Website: ulta-beauty
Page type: account-selection
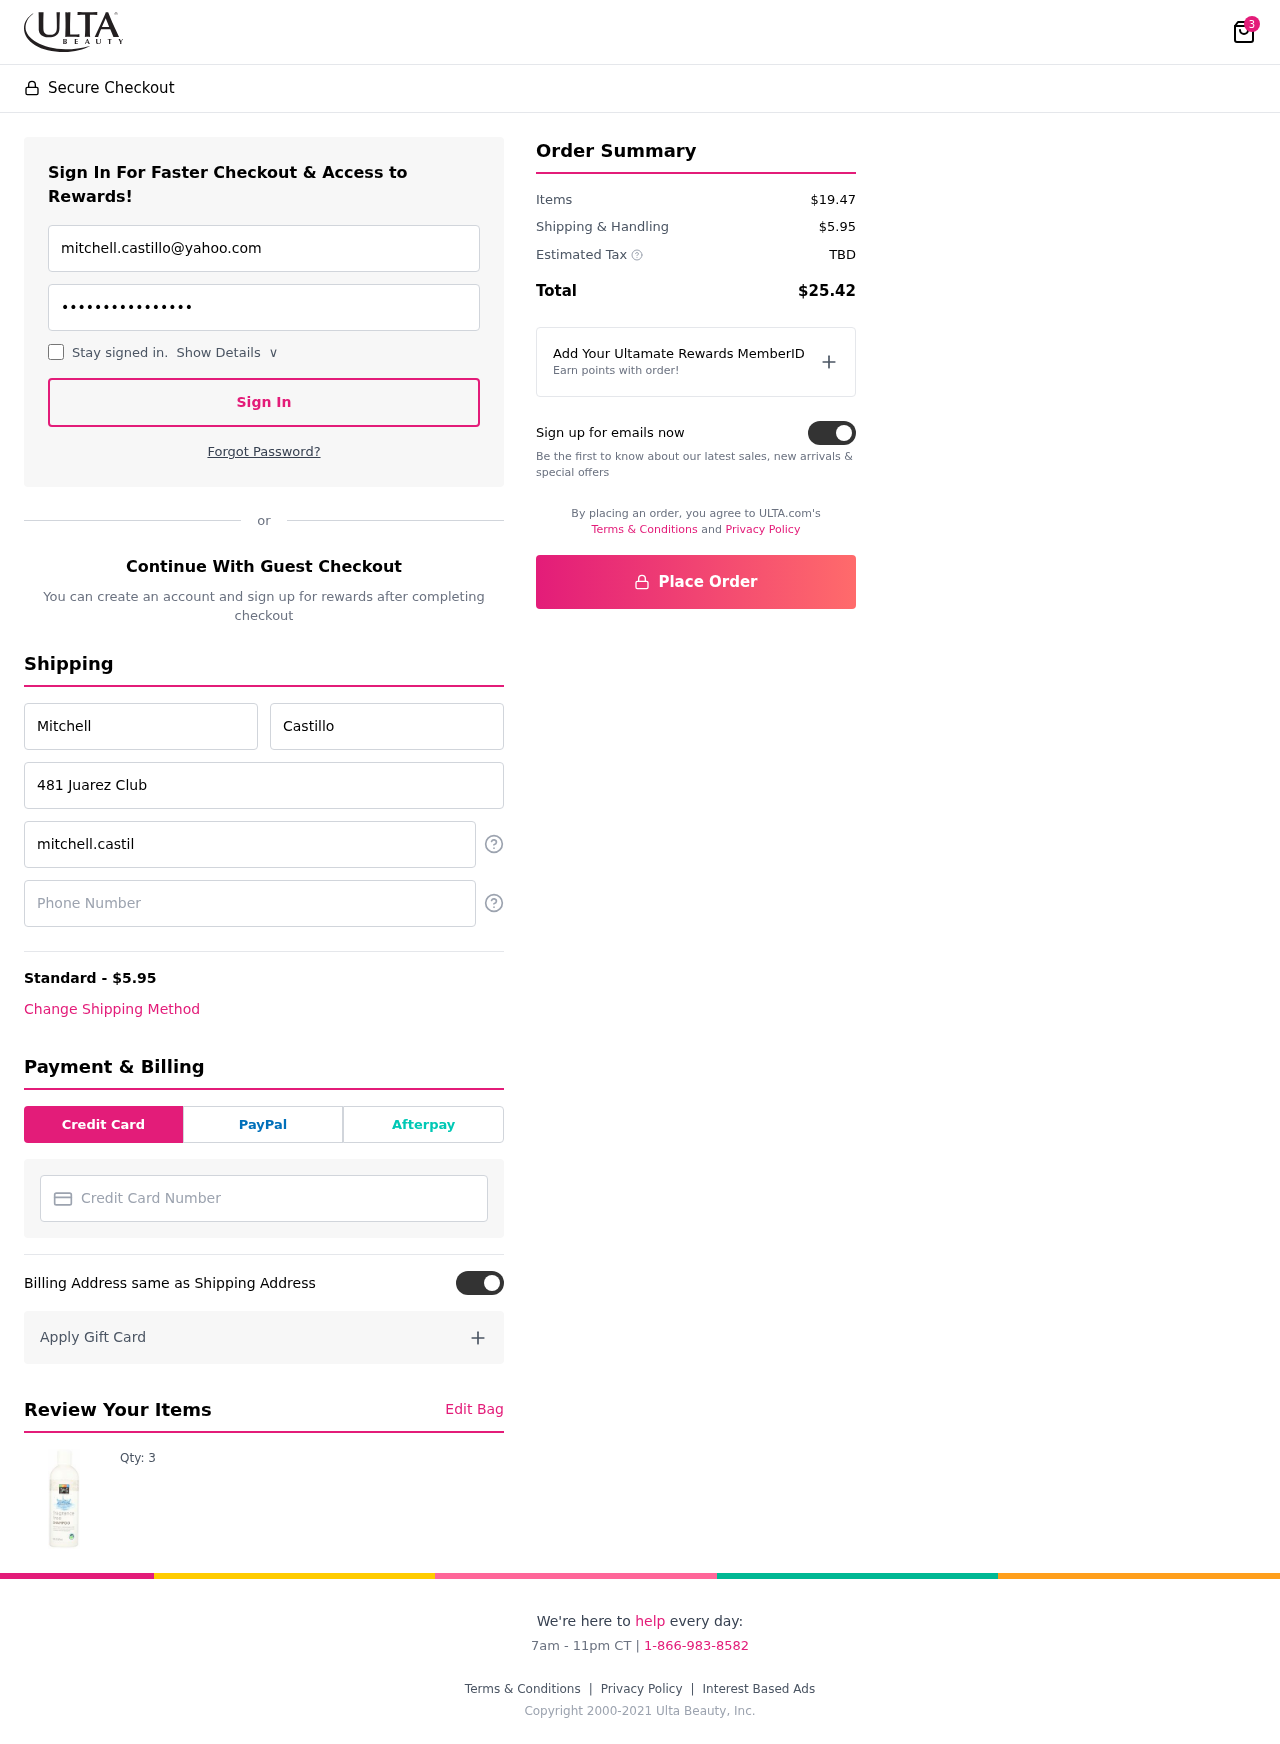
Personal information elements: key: PII_CARD_NUMBER
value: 2255 4382 9779 9116
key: PII_EMAIL
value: mitchell.castillo@yahoo.com
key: PII_EMAIL2
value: mitchell.castillo@yahoo.com
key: PII_FIRSTNAME
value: Mitchell
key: PII_LASTNAME
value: Castillo
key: PII_PHONE
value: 8177811026
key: PII_STREET
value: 481 Juarez Club
Product elements: key: PRODUCT1_QUANTITY
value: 3
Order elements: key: ORDER_NUM_ITEMS
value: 3
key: ORDER_SHIPPING_COST
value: $5.95
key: ORDER_SUBTOTAL
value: $19.47
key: ORDER_TAX
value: TBD
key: ORDER_TOTAL
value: $25.42